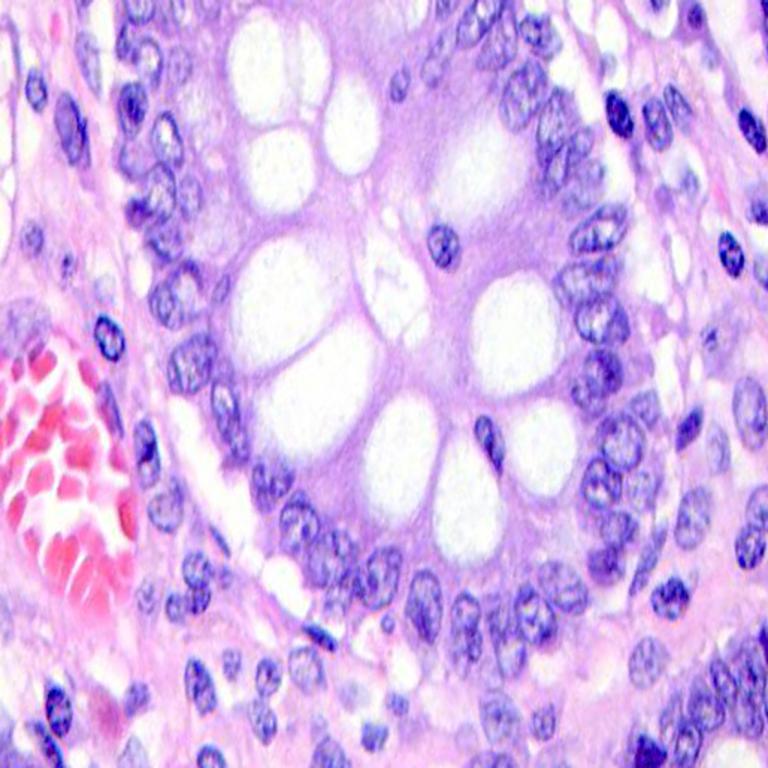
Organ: colon
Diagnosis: benign